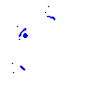
Particle: electron